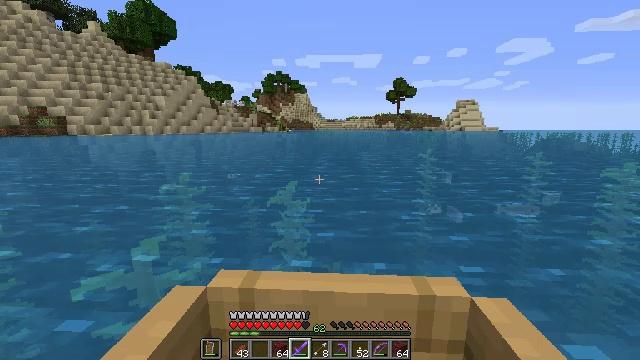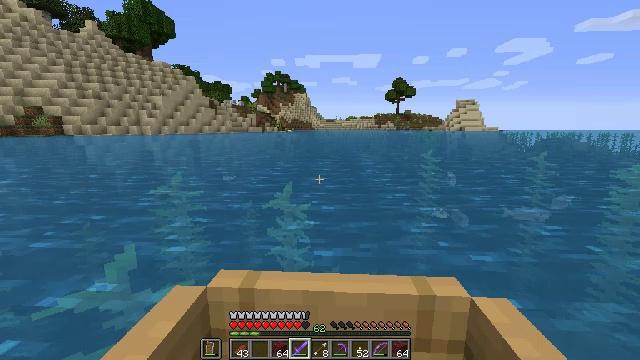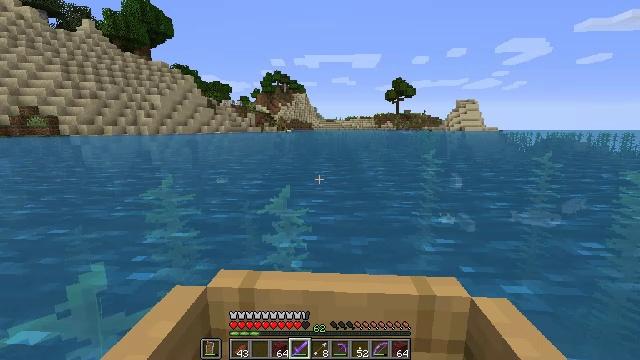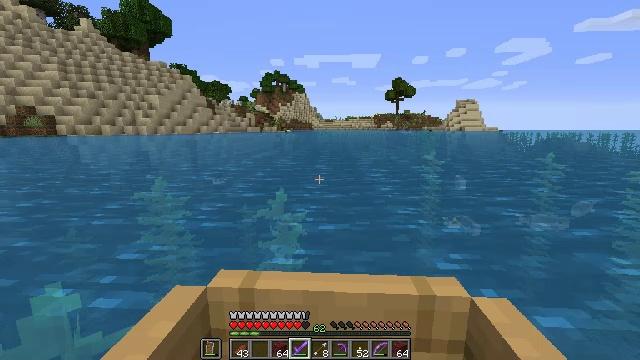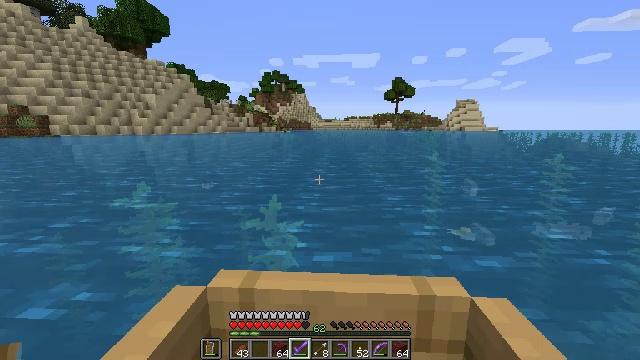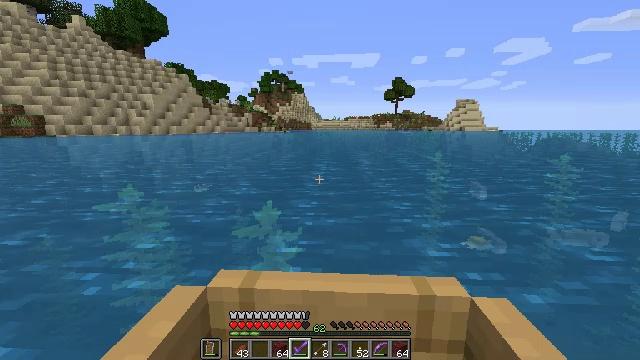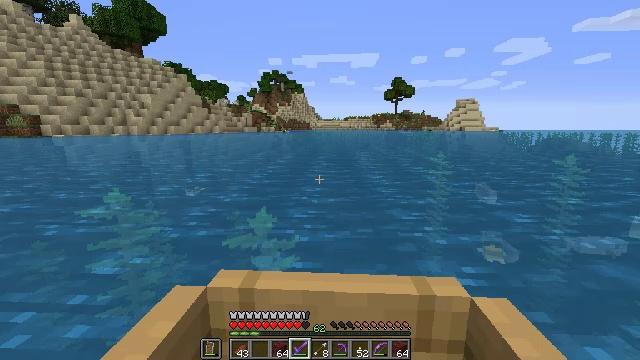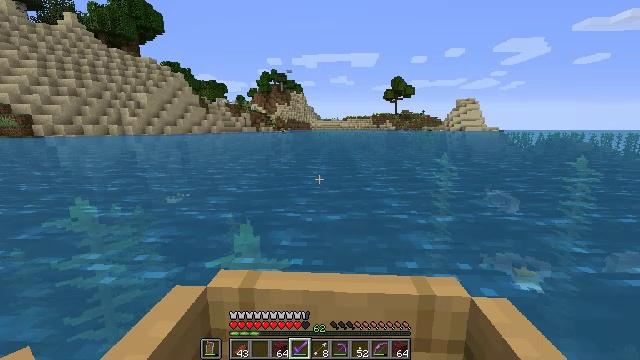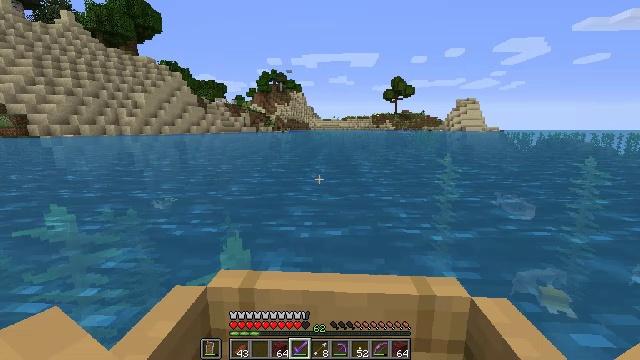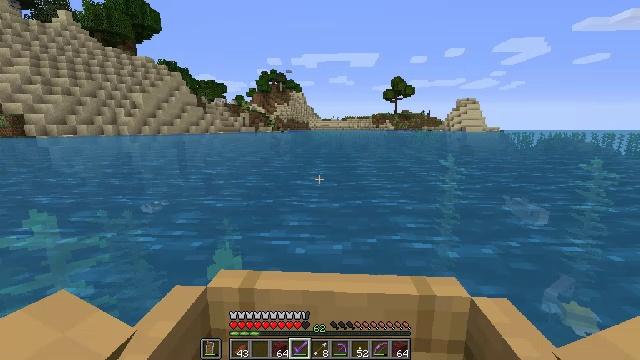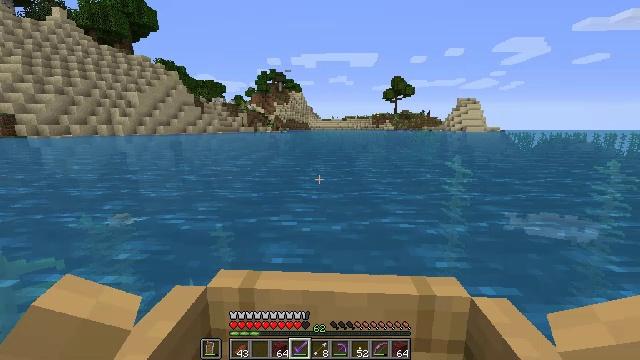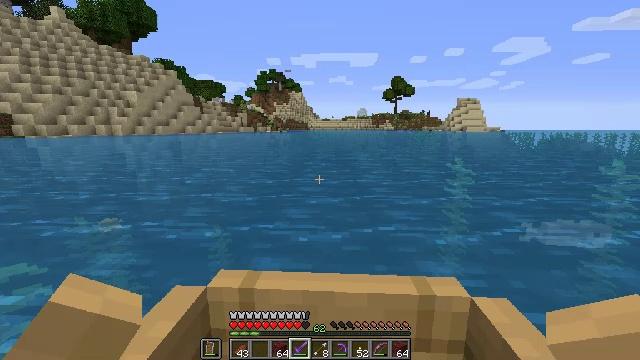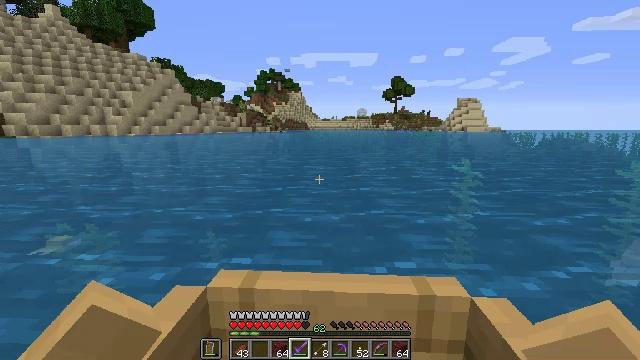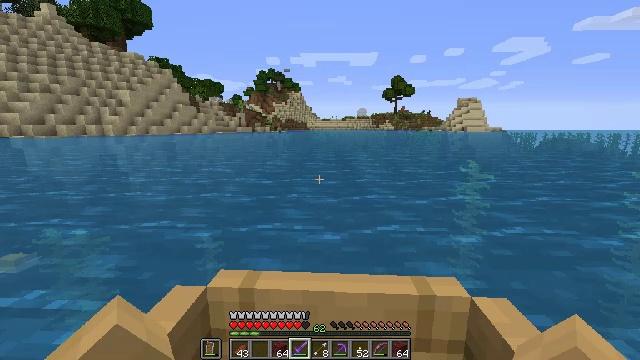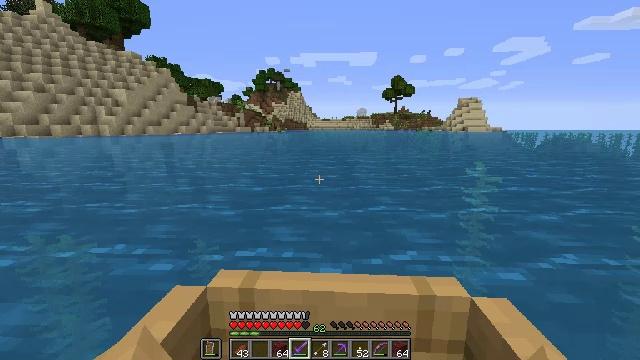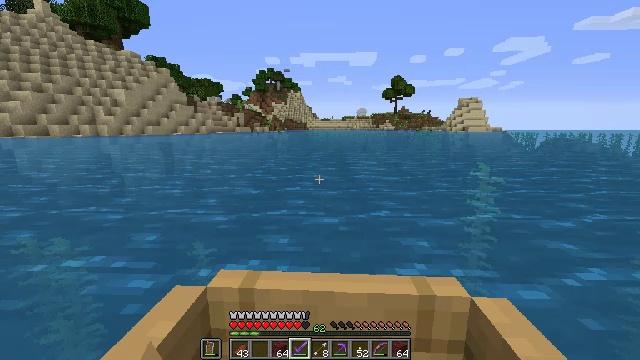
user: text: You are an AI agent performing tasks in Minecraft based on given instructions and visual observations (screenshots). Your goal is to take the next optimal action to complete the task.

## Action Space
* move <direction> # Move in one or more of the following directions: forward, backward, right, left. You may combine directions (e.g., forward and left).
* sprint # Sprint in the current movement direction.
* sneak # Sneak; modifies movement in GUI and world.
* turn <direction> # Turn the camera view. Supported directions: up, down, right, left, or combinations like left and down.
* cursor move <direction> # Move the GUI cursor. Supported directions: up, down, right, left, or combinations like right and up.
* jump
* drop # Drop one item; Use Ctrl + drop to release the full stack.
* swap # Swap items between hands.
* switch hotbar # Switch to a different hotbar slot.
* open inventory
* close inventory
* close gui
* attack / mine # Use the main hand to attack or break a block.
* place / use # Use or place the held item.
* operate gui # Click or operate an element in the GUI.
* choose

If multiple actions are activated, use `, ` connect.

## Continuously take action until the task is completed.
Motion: motion action
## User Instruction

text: Break the ender chest to move it.
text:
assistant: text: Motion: move forward
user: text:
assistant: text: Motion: move forward
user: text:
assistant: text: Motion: move forward
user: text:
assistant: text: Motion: move forward
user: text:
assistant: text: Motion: move forward
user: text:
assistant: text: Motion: move forward
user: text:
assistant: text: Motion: move forward
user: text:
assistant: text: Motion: move forward
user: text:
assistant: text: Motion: move forward
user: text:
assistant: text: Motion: move forward
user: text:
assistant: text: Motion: move forward
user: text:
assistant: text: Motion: move forward
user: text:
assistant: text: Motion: move forward
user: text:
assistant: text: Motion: move forward
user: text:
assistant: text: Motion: move forward
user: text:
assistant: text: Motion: move forward
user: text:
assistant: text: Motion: move forward
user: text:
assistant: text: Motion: move forward
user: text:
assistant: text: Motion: move forward
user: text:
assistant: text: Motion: move forward
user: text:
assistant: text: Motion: move forward
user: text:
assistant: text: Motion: move forward
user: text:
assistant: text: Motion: move forward
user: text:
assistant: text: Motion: move forward
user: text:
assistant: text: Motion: move forward
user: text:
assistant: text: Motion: move forward
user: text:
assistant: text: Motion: move forward
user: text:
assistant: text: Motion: move forward
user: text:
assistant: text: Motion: move forward
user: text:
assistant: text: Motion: move forward